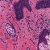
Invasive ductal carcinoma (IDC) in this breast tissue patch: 0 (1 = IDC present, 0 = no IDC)